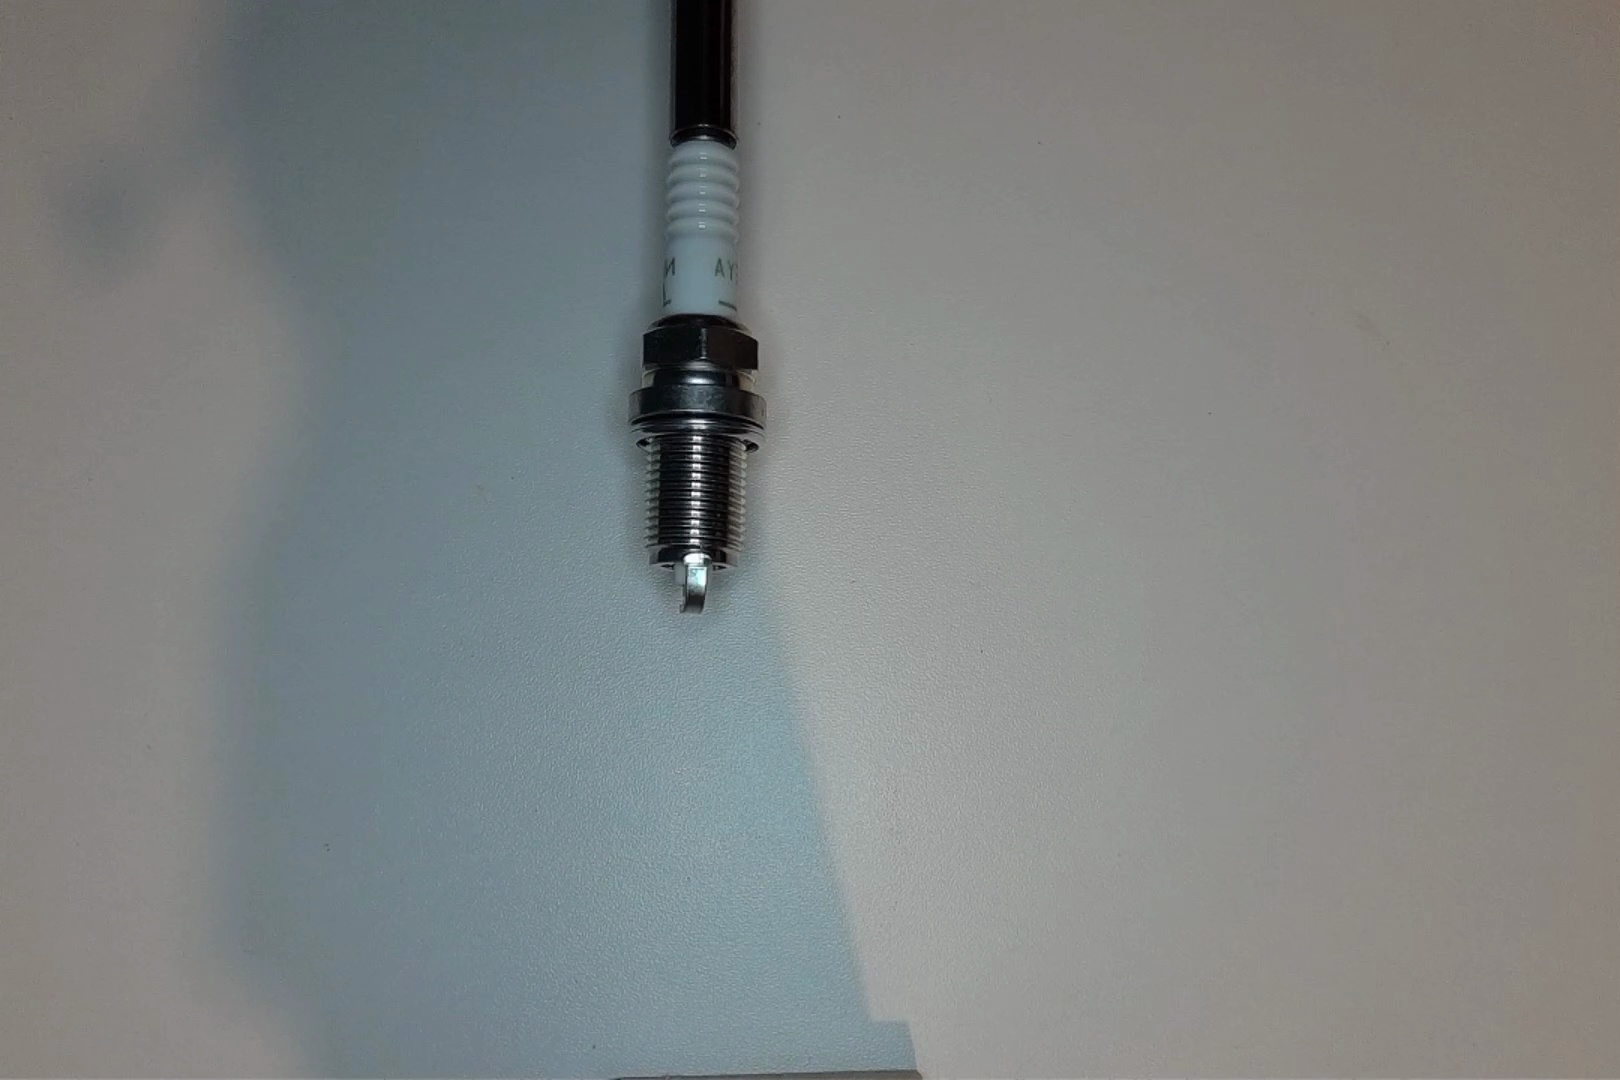
Label: no anomaly